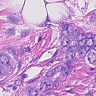
Metastatic tissue present: yes